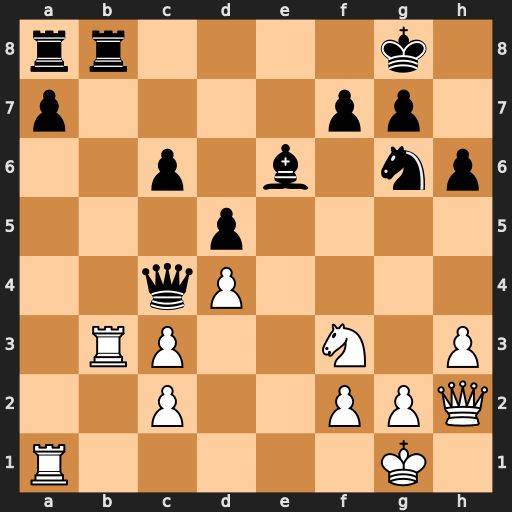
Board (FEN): rr4k1/p4pp1/2p1b1np/3p4/2qP4/1RP2N1P/2P2PPQ/R5K1
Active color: w
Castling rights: -
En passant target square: -
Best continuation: Rxb8+ Rxb8 Qxb8+